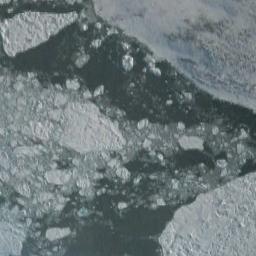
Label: sea_ice